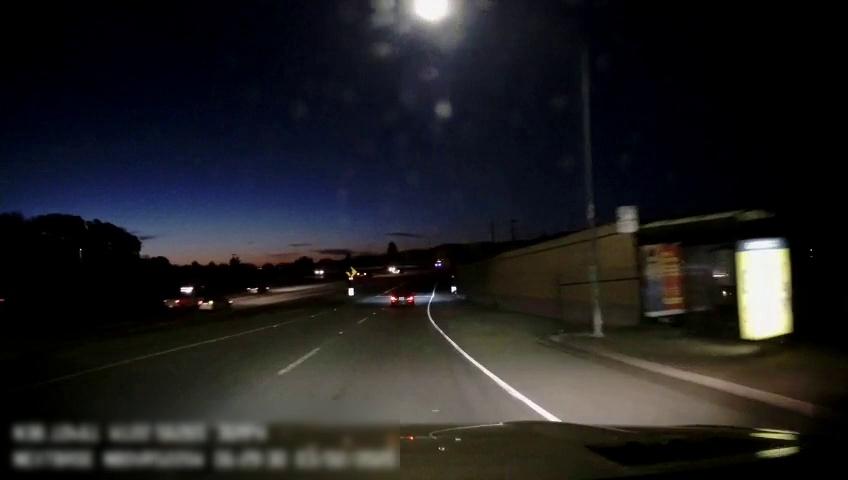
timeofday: Night
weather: Other
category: Drivable Space
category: Vehicles | Car
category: Vehicles | Car
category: Vehicles | Car
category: Vehicles | Car
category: Vehicles | Car
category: Vehicles | Car
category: Lanes | Current Lane
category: Lanes | Current Lane
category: Lanes | Alternate Lane
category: Traffic | Signs